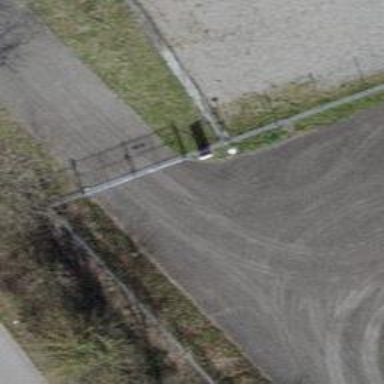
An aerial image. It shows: Gate.